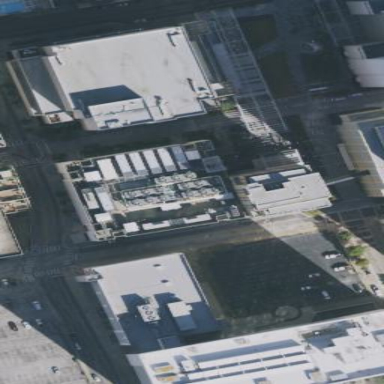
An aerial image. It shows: Commercial building.